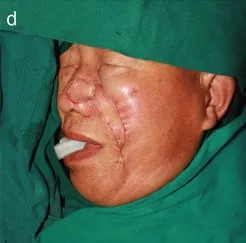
A 69-year-old man with a history of basal cell carcinoma on the left ala for 2 years. Different steps of the operation and postoperative follow-up (25 months). (d) Flaps are sutured into the defect using a dermal suture with 5-0 absorbable sutures.
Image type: medical_photograph (other_medical_photograph)